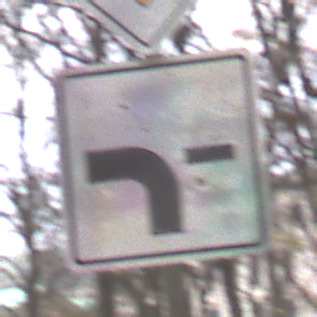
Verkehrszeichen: VerlaufVorfahrtsstrasse6
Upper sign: Vorfahrtsstrasse
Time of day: Midday
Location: Outdoor (Nature)
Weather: Overcast
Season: NotSpecified
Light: Natural